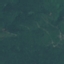
Land use / land cover class: Forest